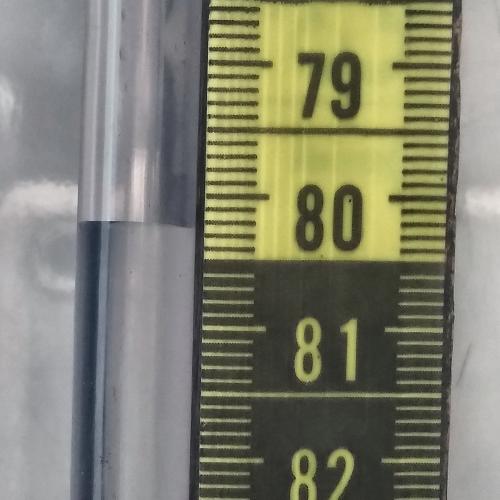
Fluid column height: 80.2 cm